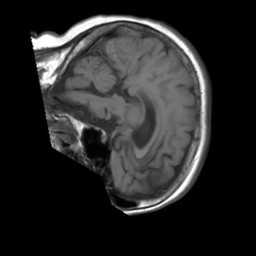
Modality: T1w
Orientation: sagittal
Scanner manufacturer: philips
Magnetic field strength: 1.5 T
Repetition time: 0.6507 s
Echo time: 0.015 s